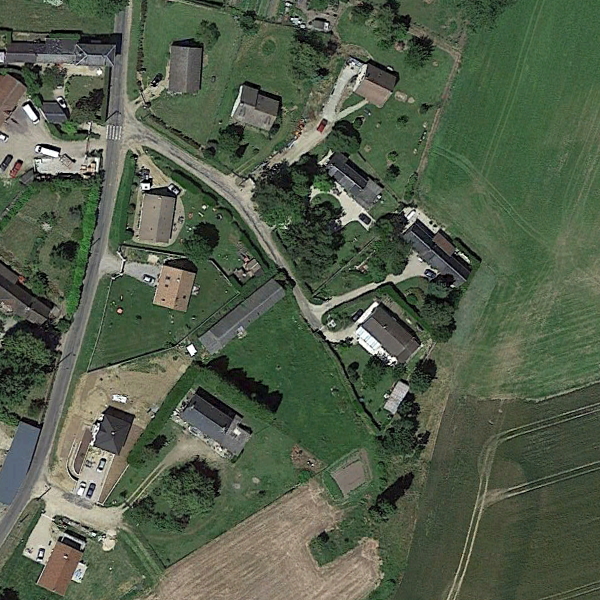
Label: MediumResidential